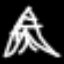
Label: The Eiffel Tower